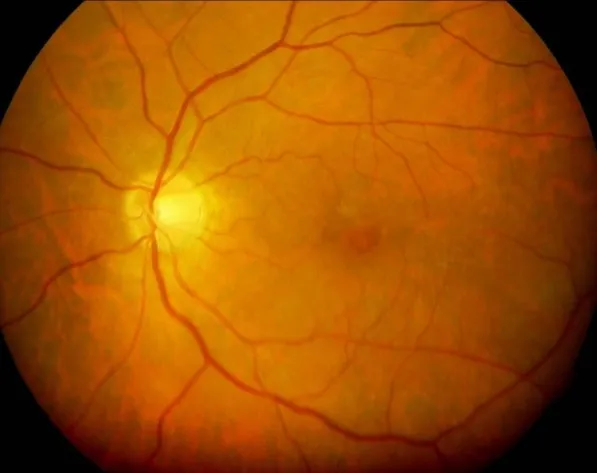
This preoperative fundus photograph shows a partial-thickness macular hole.
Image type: ophthalmic_imaging (fundus_photograph)